Question: I have bought Asus Memo Pad 7 (ME170c) today. I am not able to use it for debugging because system is not recognizing it. I also search for it's usb driver but i didn't found it even on their official site.

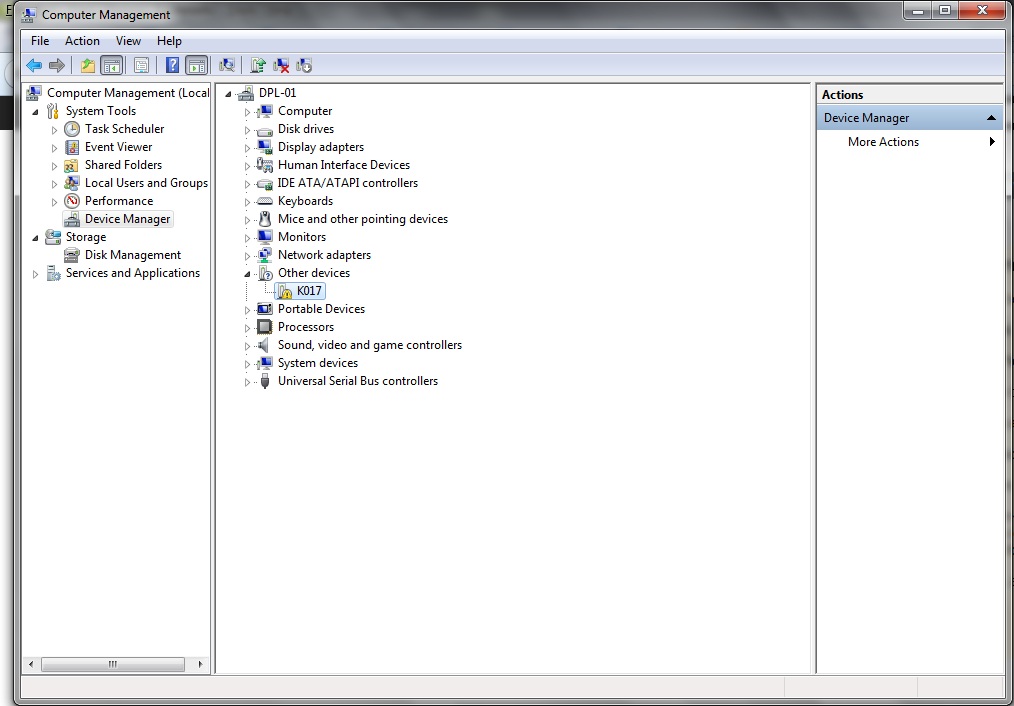
Answer: I got the same problem with my MeMo Pad 10.
Try this :
<URL>
If it doesn't work, download the drivers from here : <URL>